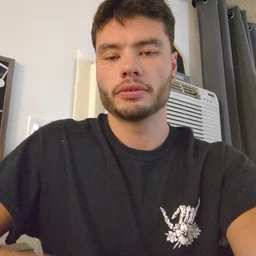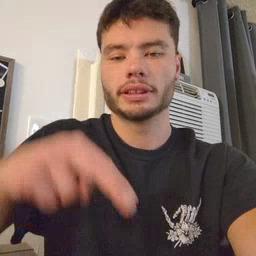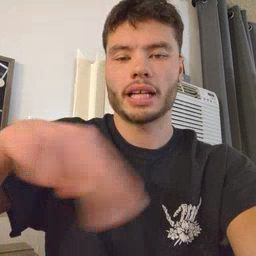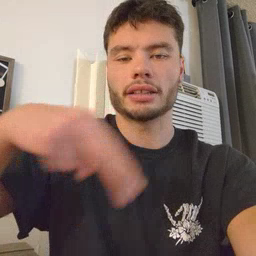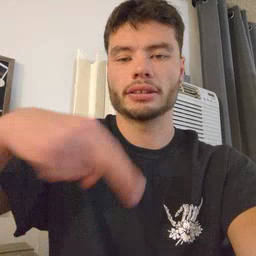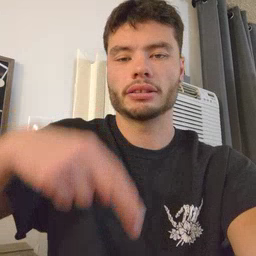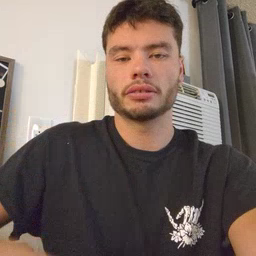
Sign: dance